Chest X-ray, PA view. Patient: 17 years old, sex M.
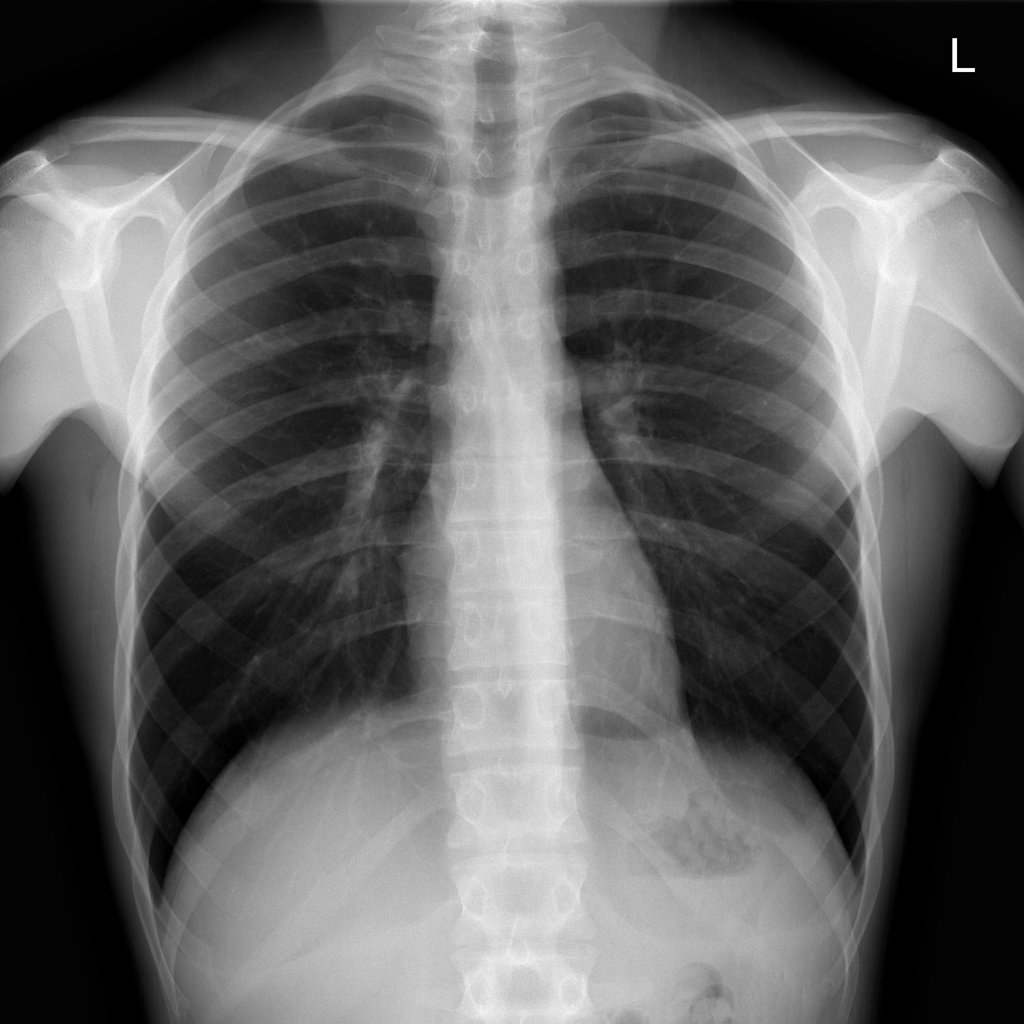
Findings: No Finding